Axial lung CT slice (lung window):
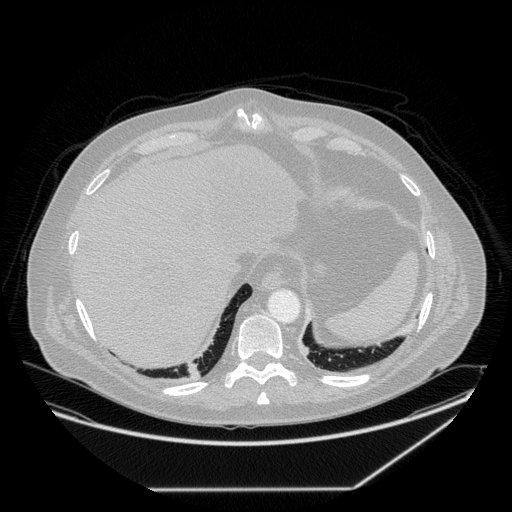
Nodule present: no